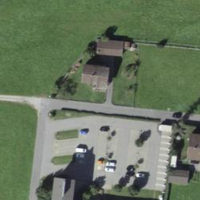
EUNIS habitat code: 55
Species observed at this site:
Phoenicurus ochruros
Fringilla coelebs
Passer domesticus
Ptyonoprogne rupestris
Motacilla alba
Carduelis carduelis
Turdus merula